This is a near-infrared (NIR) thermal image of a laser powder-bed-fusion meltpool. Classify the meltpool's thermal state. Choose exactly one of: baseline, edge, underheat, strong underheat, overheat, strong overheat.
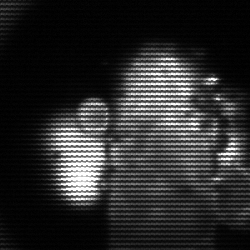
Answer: strong underheat